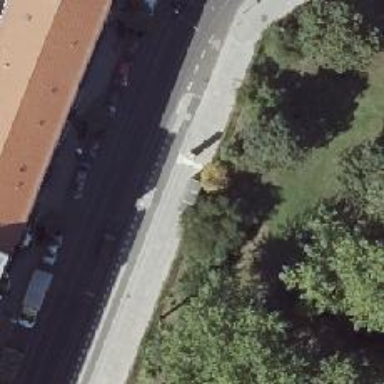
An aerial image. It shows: Shelter for public transport.